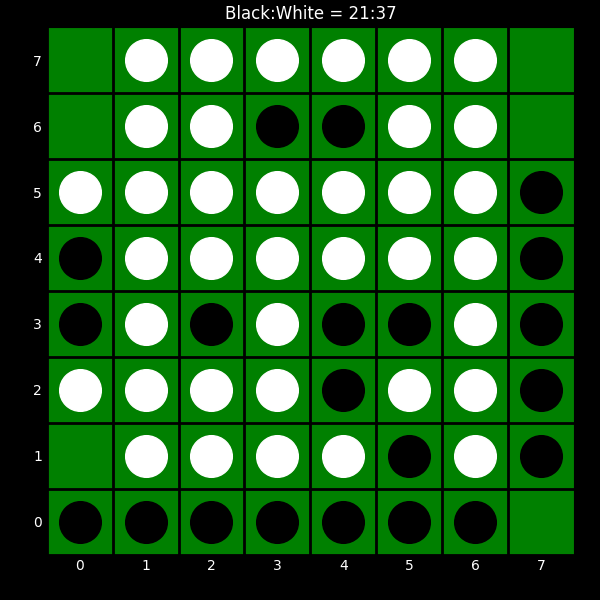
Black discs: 21
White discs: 37